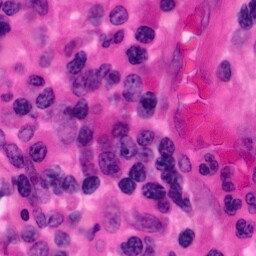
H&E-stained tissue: Pancreatic